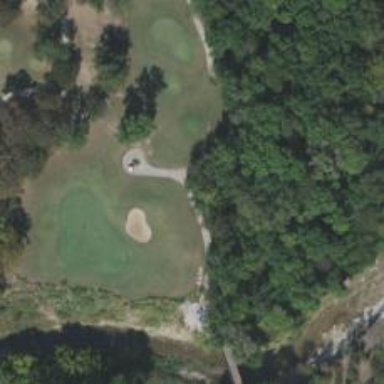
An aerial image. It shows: Path for golf carts.